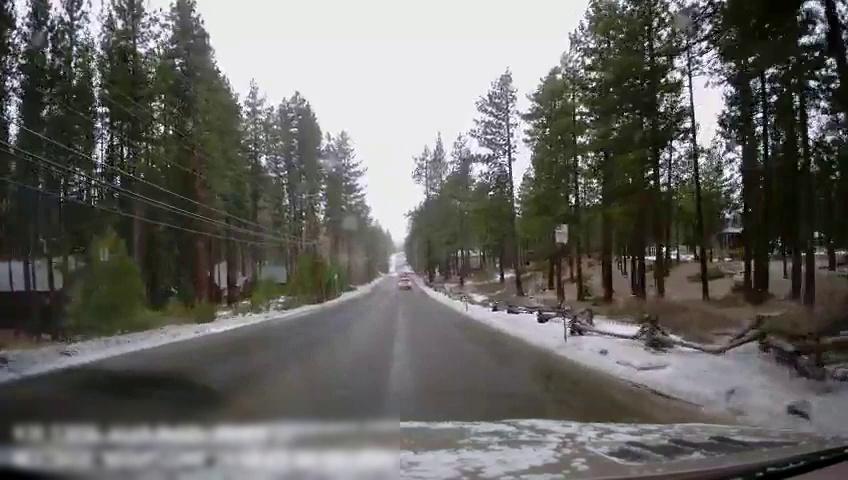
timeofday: Day
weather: Snowy
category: Drivable Space